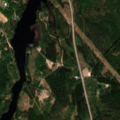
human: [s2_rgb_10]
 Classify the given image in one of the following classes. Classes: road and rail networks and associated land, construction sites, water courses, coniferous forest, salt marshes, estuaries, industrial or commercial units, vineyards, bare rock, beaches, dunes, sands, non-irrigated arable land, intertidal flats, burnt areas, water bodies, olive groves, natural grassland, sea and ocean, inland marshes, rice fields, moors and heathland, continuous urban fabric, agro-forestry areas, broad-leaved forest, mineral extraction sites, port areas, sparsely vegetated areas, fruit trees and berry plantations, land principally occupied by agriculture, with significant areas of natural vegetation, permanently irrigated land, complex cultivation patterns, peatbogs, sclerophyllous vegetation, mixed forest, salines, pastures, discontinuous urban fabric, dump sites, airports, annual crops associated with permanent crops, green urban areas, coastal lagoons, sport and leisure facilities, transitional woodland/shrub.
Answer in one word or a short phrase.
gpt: land principally occupied by agriculture, with significant areas of natural vegetation, coniferous forest, mixed forest, transitional woodland/shrub, water bodies